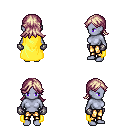
a pixel art fantasy rpg character, female body template, dark elf, purple skin, yellow cape, gold greaves, white blonde loose hair, metal gloves, four views (front, back, left, right), 2x2 character sprite sheet, small pixel art, hard edges, no anti-aliasing